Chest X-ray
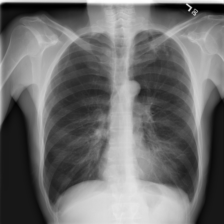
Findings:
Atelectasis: negative
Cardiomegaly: negative
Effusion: negative
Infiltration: positive
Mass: positive
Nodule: negative
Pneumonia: positive
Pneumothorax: negative
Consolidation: negative
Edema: negative
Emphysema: negative
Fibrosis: negative
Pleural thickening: negative
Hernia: negative